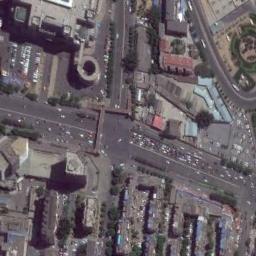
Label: intersection